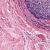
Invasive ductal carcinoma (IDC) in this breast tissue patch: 0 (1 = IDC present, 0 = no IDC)